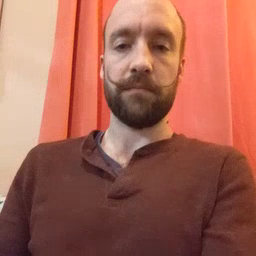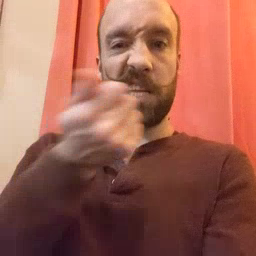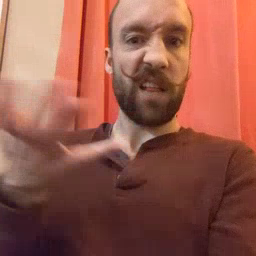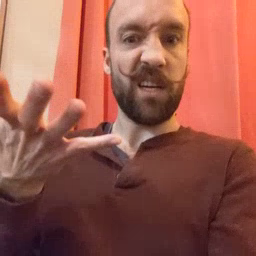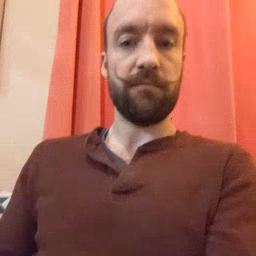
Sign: every